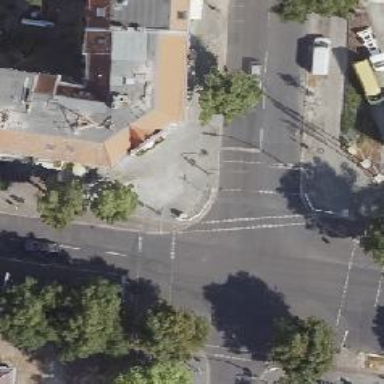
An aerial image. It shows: Pub.